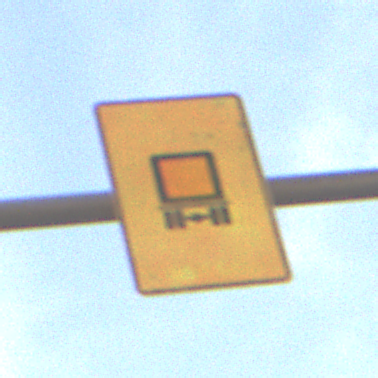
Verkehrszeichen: KennzeichnungspflichtigeFahrzeugeGefaehrlicheGueterOhnePfeilsymbol
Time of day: SunriseSunset
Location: Outdoor (Nature)
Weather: PartlyCloudy
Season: NotSpecified
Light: Natural